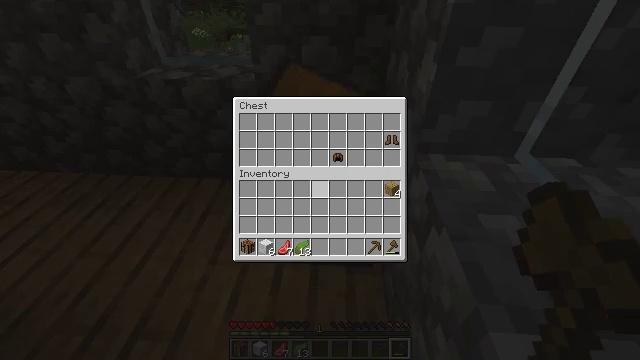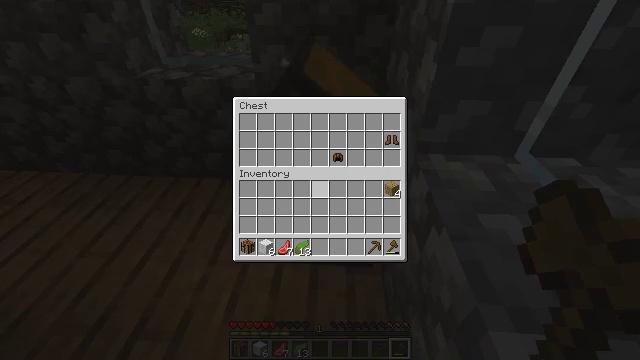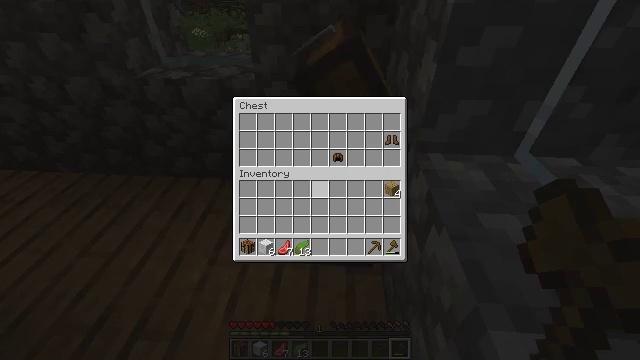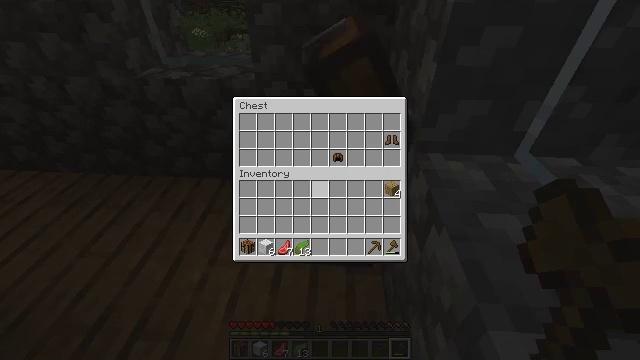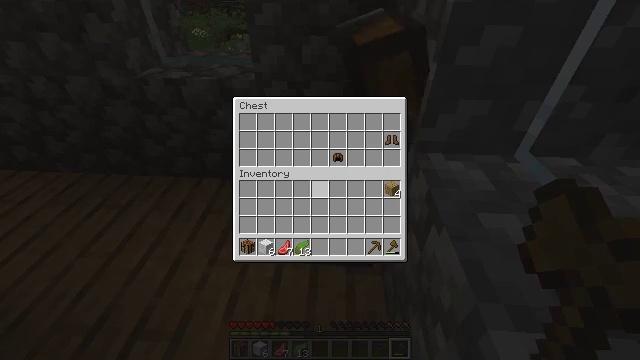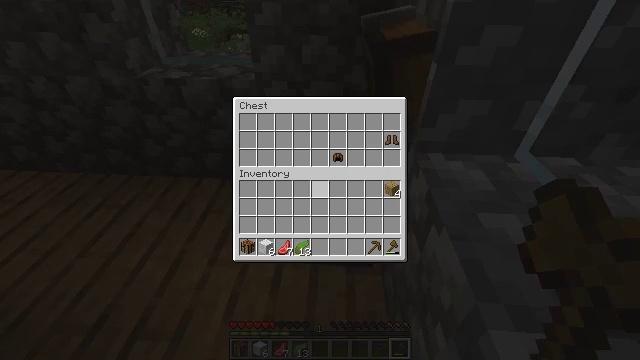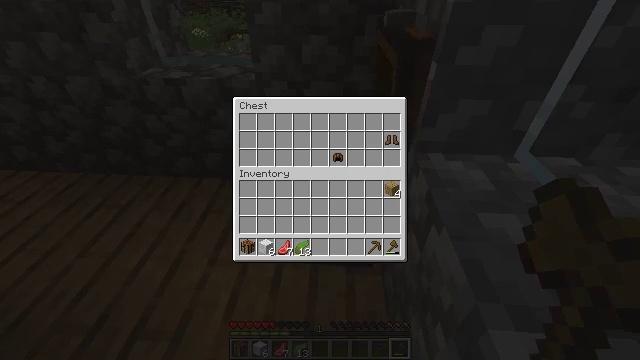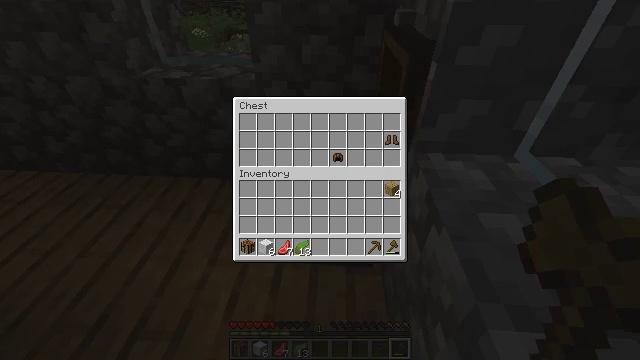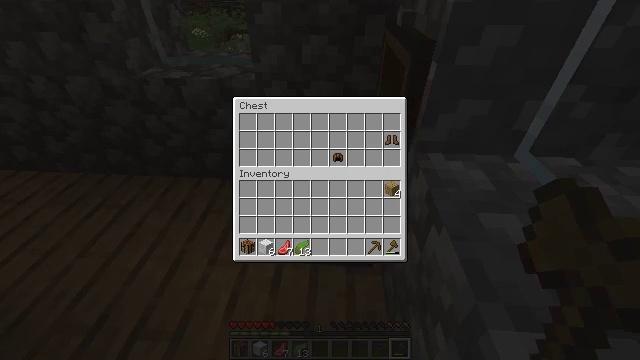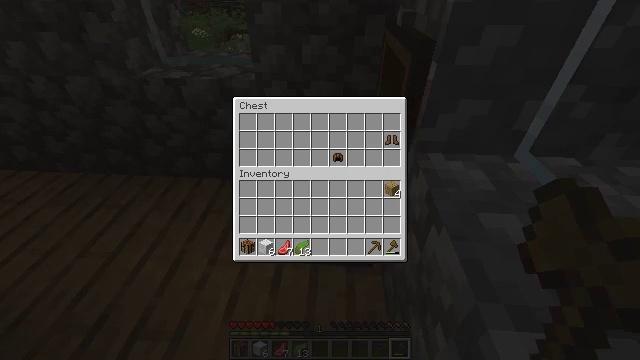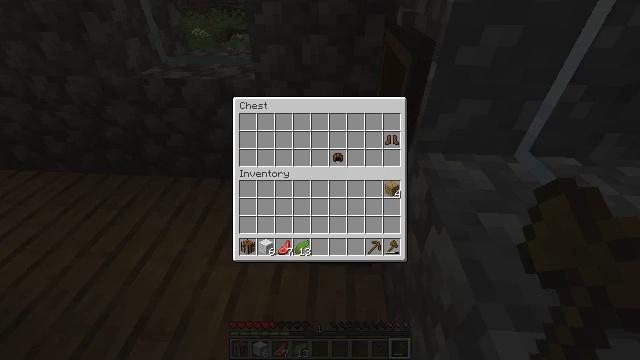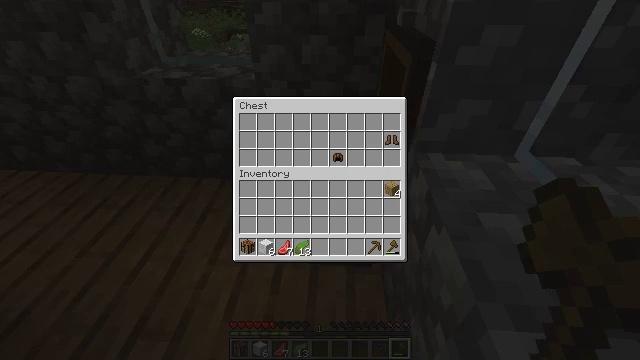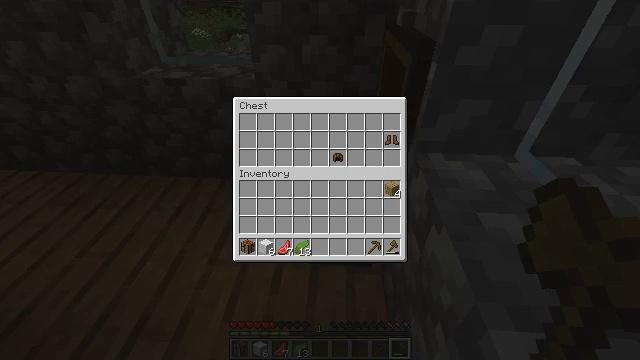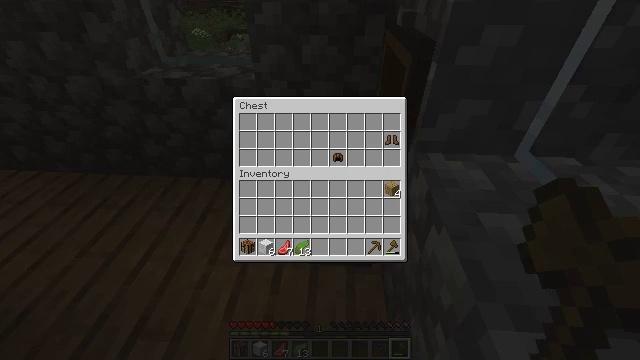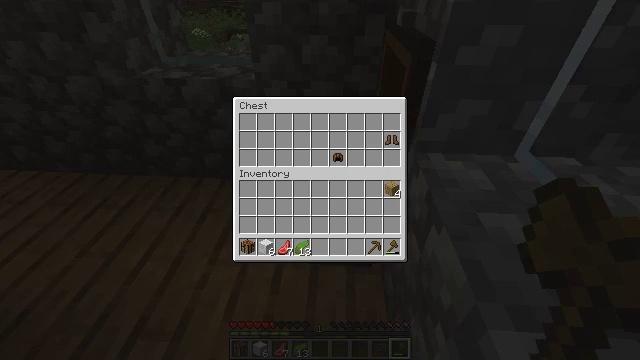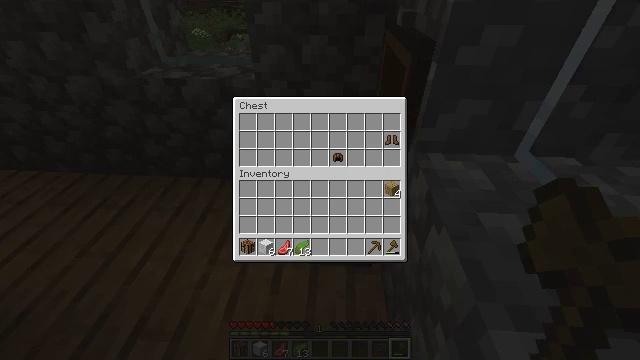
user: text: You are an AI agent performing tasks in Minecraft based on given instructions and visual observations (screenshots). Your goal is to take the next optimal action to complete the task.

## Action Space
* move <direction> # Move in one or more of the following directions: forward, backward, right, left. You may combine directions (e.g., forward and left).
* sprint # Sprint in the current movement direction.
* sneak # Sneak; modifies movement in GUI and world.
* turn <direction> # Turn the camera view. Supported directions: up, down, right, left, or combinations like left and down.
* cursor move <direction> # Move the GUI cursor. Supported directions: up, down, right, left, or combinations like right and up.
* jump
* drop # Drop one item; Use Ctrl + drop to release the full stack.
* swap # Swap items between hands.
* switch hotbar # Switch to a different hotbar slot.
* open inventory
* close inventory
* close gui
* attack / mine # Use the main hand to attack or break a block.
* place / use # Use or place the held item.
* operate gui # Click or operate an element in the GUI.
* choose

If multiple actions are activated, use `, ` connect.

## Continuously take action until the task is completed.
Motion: motion action
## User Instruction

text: Retrieve carrots by attacking the plant.
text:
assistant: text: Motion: no_op
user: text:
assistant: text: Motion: no_op
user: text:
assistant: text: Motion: no_op
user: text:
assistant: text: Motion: no_op
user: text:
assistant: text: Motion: no_op
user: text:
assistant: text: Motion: no_op
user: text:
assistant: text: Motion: no_op
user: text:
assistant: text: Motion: no_op
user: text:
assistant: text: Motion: no_op
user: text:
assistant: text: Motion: no_op
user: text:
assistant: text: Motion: no_op
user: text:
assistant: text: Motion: no_op
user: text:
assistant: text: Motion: no_op
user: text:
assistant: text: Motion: no_op
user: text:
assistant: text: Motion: no_op
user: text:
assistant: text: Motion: no_op
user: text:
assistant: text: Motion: no_op
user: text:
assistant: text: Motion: no_op
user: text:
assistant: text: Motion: sneak
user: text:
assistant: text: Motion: sneak
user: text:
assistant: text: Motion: sneak
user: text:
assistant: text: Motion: sneak
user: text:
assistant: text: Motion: sneak, operate gui
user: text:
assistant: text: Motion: sneak, operate gui
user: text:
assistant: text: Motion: sneak, cursor move right and up
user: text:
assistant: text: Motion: sneak, cursor move right and up
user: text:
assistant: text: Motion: sneak
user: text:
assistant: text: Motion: sneak
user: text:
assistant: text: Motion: sneak
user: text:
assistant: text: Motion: sneak